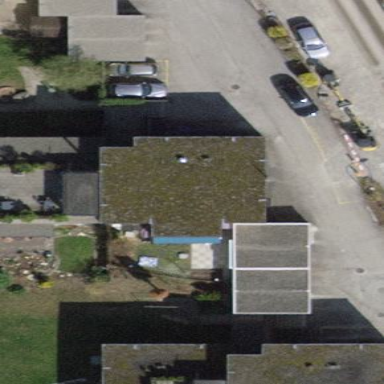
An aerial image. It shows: Flat-roofed apartment building.